Question:
Link to my app: <URL>
I don't understand why this occurs on 'orientationchange'. Does anybody recognize this?
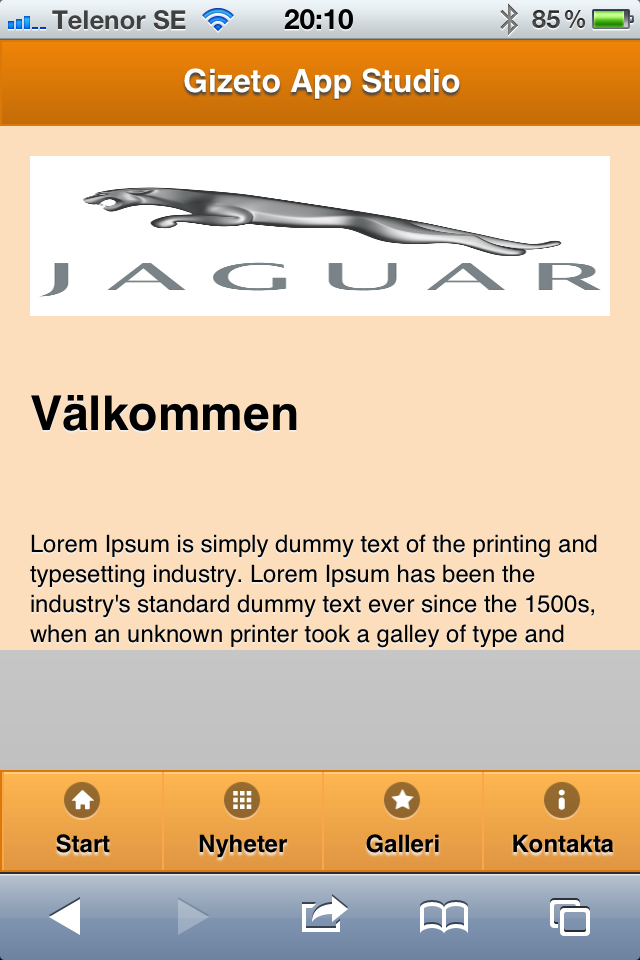
Answer: It appears as though you are using iScroll for your scrollable areas. If this is the case then you will need to update the iScroll instance whenever a 'resize' or 'orientationchange' event fires on the 'window' object:
'''
var myScroll = new iScroll();
//you can change 'resize' to 'orientationchange' if you only want to support mobile devices
$(window).bind('resize', function () {
myScroll.refresh();
});
'''
<URL>
This should keep the iScroll area the correct dimensions when the size of the document changes. If the iScroll container (in your case this is the 'data-role="content"' element) still doesn't update it's height then you may need to do that manually:
'''
$(window).bind('resize', function () {
$.mobile.activePage.children('[data-role="content"]').height('{HEIGHT HERE}px');
myScroll.refresh();
});
'''